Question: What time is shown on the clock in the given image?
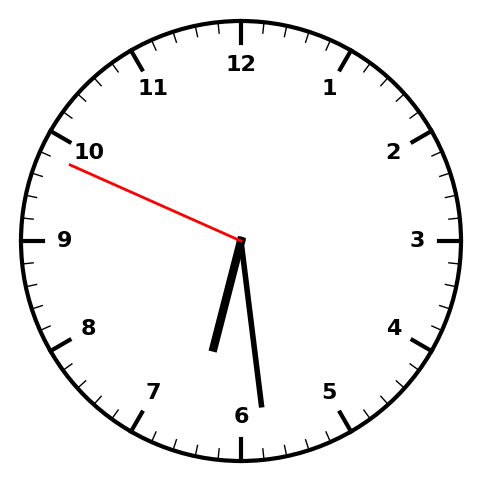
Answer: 06:28:49